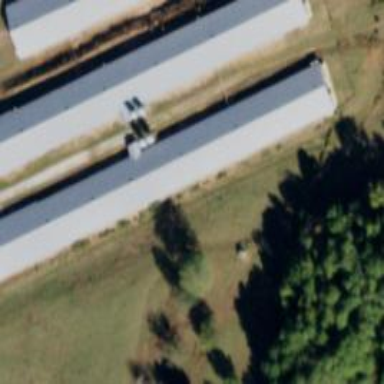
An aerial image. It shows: Poultry house.